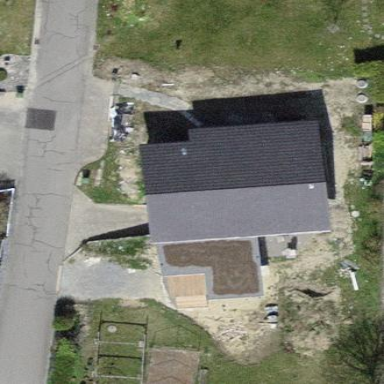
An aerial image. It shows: Simple and straightforward house.